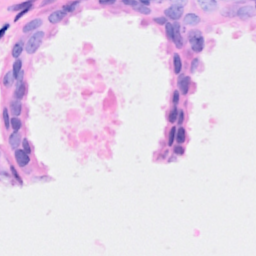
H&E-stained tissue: Breast